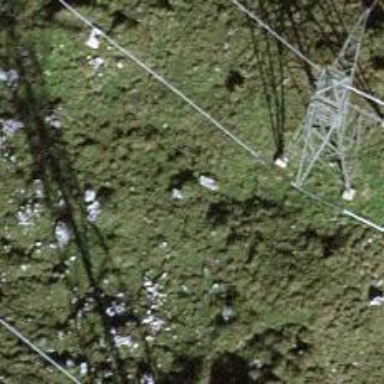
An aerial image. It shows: Power tower.